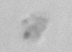
Label: detritus